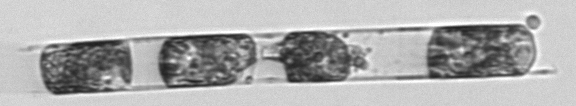
Label: Hemiaulus